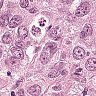
Metastatic tissue present: yes